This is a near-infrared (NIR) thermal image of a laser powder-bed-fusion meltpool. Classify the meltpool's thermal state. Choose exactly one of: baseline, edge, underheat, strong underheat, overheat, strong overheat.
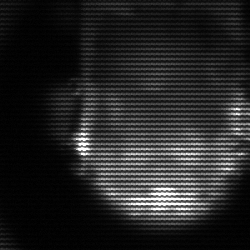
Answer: baseline